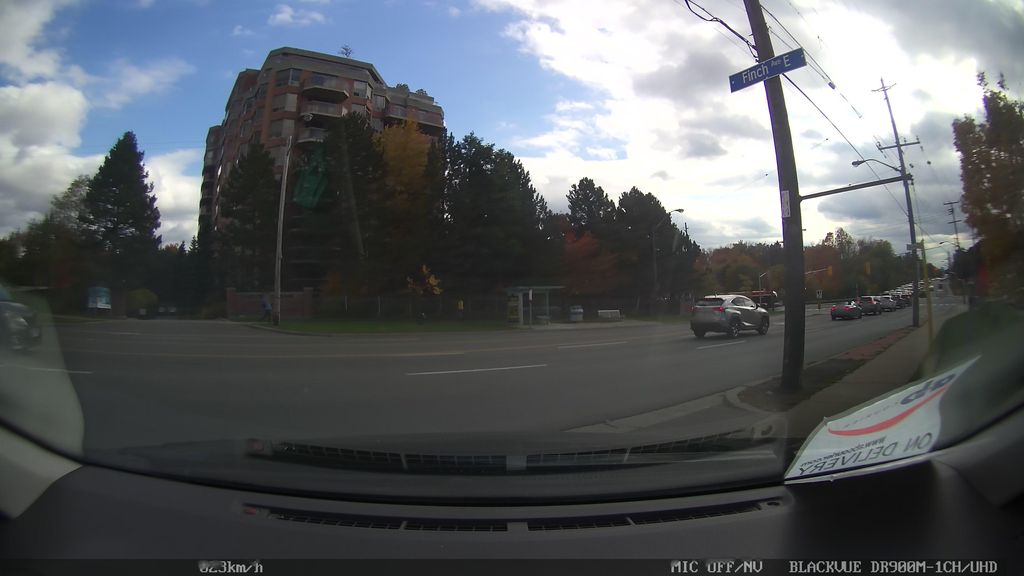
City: toronto